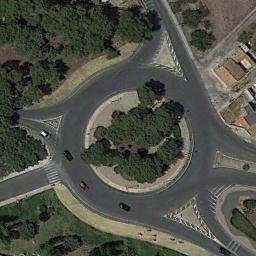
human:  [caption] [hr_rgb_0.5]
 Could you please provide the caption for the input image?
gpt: The roundabout connects five roads and some trees are in the middle of the roundabout .

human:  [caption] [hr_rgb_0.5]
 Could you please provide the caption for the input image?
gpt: The roundabout is next to buildings and trees .

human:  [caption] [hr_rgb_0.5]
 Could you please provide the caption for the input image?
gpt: Many trees are beside the roundabout .

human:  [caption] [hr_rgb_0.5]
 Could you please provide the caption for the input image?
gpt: There are several vehicles on the road at the roundabout with five roads, And there are many buildings and some trees around the roundabout .

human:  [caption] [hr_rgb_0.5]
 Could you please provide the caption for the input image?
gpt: There are some green trees and buildings near the roundabout .